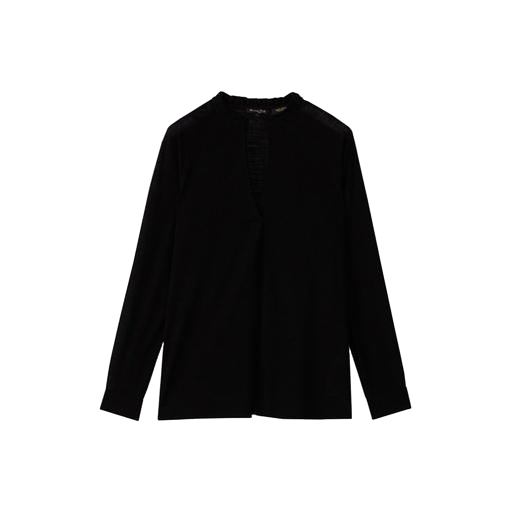
black split-neck top, black eliza long-sleeved top, black deep v-neck shirt, white background